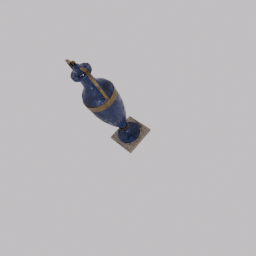
Label: decoration